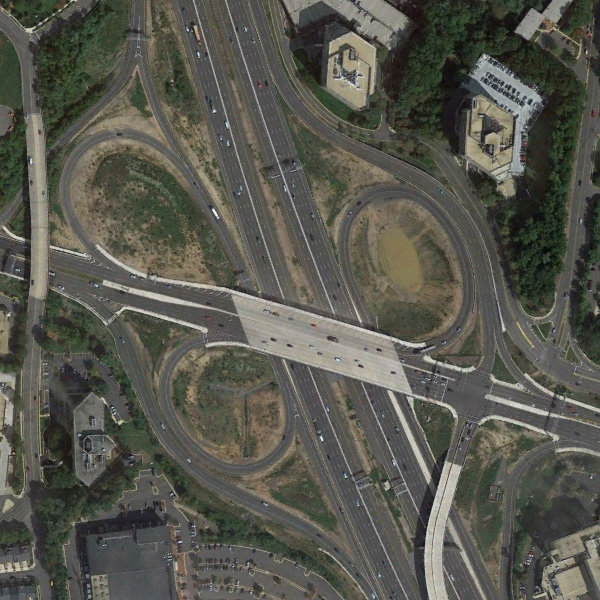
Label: Viaduct